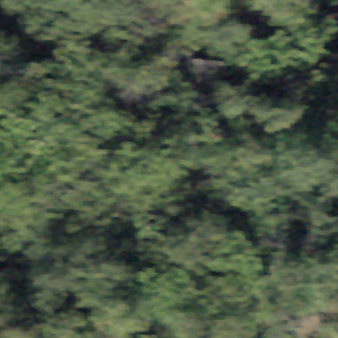
Label: bouldering_area